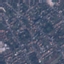
Land use / land cover: Residential